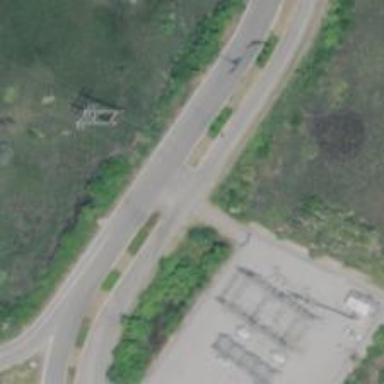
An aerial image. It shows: Trunk link highway.